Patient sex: F
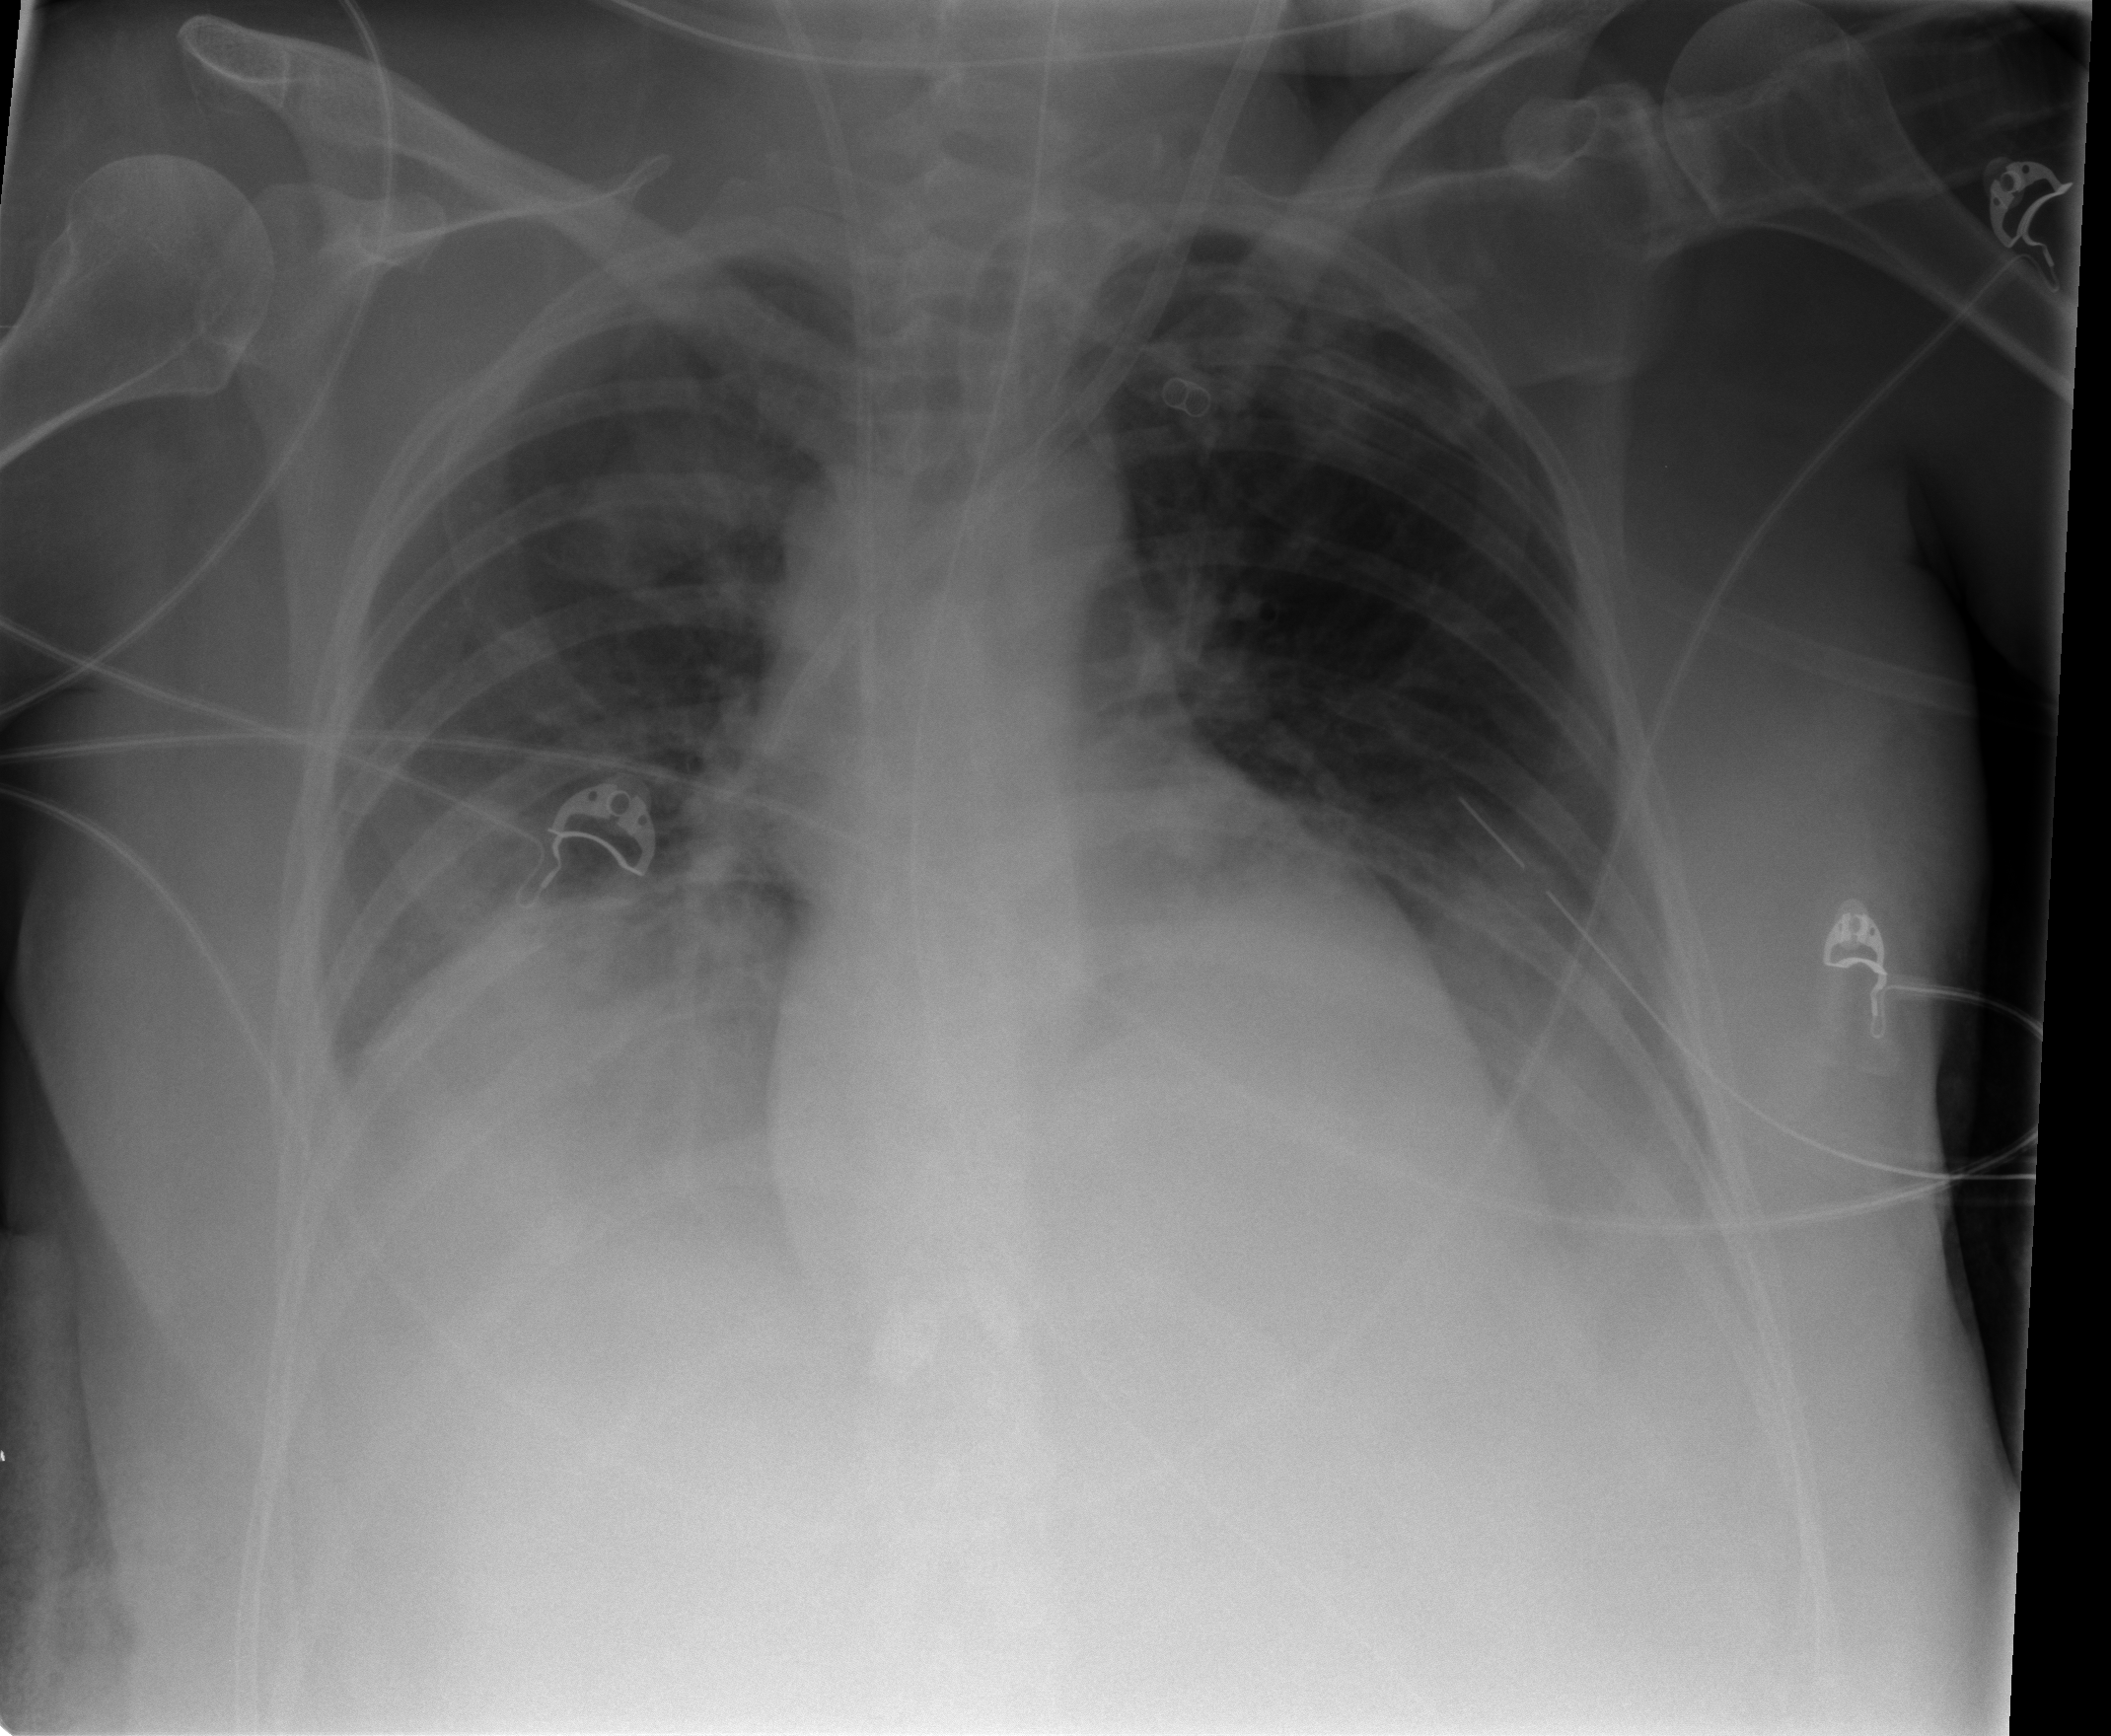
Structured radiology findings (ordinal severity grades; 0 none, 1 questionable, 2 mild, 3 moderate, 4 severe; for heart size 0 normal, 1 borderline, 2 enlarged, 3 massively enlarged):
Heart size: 1
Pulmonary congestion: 1
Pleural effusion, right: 2
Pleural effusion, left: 2
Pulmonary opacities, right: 0
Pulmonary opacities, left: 0
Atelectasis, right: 2
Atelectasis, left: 2